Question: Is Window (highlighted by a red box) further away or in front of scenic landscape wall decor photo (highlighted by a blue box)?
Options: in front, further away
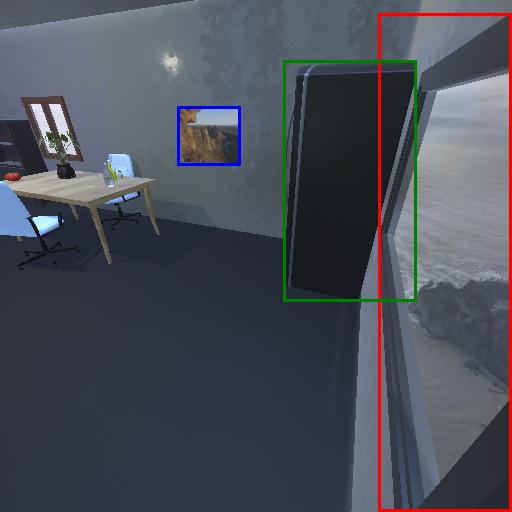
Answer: in front